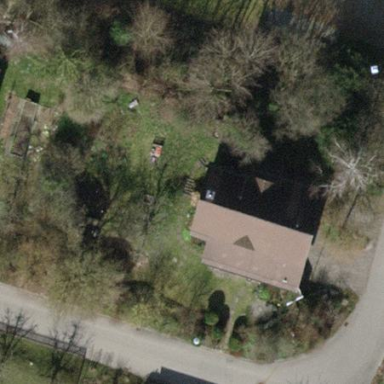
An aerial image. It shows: Detached building with tiled roof.